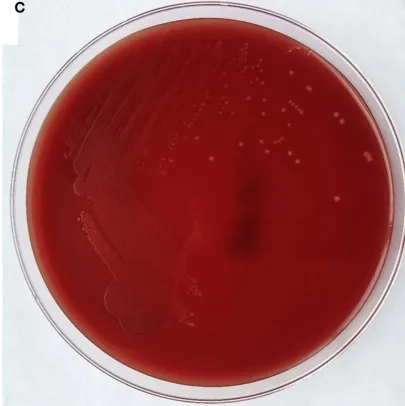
The phenotype of Peptoniphilus harei. (B) Gram-stained colonies showing gram-positive cocci.
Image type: pathology (gram)